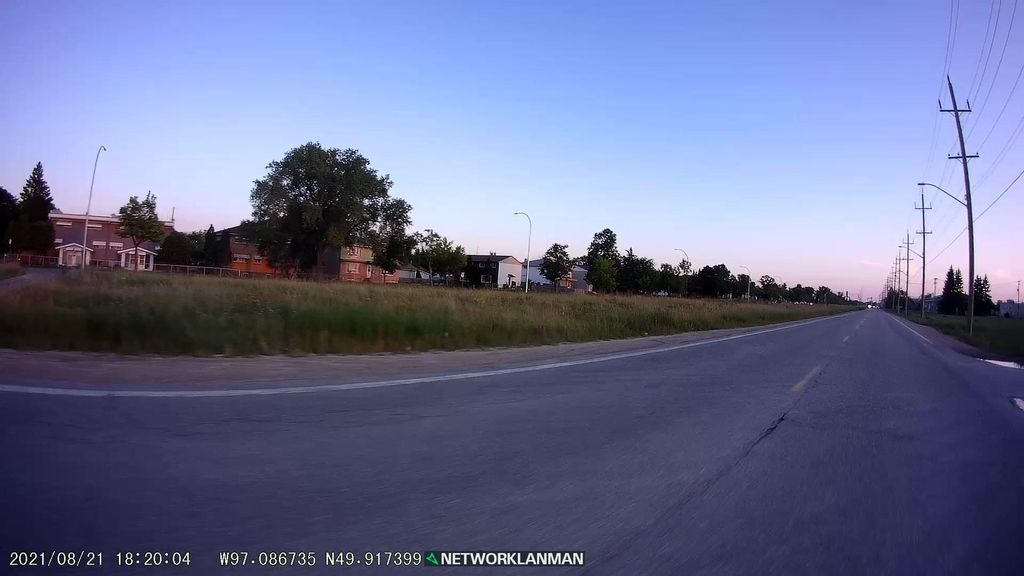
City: winnipeg